Question: There is a few days that I play around with positioning and sizing using CSS and I am stuck with a gap between div's element and buttons element.

The main holding div has a green background and the contained div's holder have a pink background.
So you can see there is a gap between the div's acting as label and textbox holder, and also between button placed inside the div acting as the button's holder
I also tried to include a css reset without success and I also tried to put a global selector to reset padding margin and border
'''
* {
padding:0;
margin : 0
border-width: 0;
}
'''
I really wonder how to eliminate those gap to gain full control of the occupied space by my holder.
In all case here is my very simple code.
'''
<!DOCTYPE html>
<html xmlns="http://www.w3.org/1999/xhtml">
<head>
<title></title>
<style>
.interactput {
background-color: green;
}
.interactput div {
display: inline-block;
overflow: hidden;
vertical-align: middle;
background-color: lightpink;
}
.interactput div button {
background-color: lightgoldenrodyellow;
}
</style>
</head>
<body>
<div id="AddessEditor" class="interactput">
<div>
<label>This is a label inside a div</label>
</div>
<div>
<input type="text" value="This is input type=text inside a div"/>
</div>
<div>
<button>We are</button>
<button>Three buttons</button>
<button>Inside a div</button>
</div>
</div>
</body>
</html>
'''
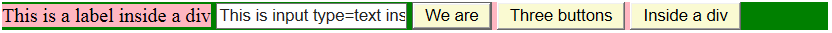
Answer: Finally if found the exact reason about it here <URL>.
As you can have read in the suggested article on css trick, element with inline-block display mode have a space between them because there is a space or line feed between them, witch is convert to a text node by the browser. The suggested solution are, for myself, definitely not solution that are easily understandable and/or maintainable.
So, after few hours of google search, question of formulating the question correctly :S i found that those text-node can be eliminate easily with JQuery. The answer was here on stackoverflow at <URL>. So let take my submitted sample of code and let's had a specific class for my control container, which I named "control-container".
'''
<div id="AddessEditor" class="interactput">
<div class="control-container">
<label>This is a label inside a div</label>
</div>
<div class="control-container">
<input type="text" value="This is input type=text inside a div"/>
</div>
<div class="control-container">
<button>We are</button>
<button>Three buttons</button>
<button>Inside a div</button>
</div>
</div>
'''
After this all I had to do is to filter out text-node from those container and remove them like this in the document ready function...
'''
$(document).ready( function() {
$('.interactput').contents().filter(function () { return this.nodeType === 3; }).remove();
$('.control-container').contents().filter(function () { return this.nodeType === 3; }).remove();
});
'''
Magic! This is perfect for my need since i'm creating a widget. Hope it will help others here